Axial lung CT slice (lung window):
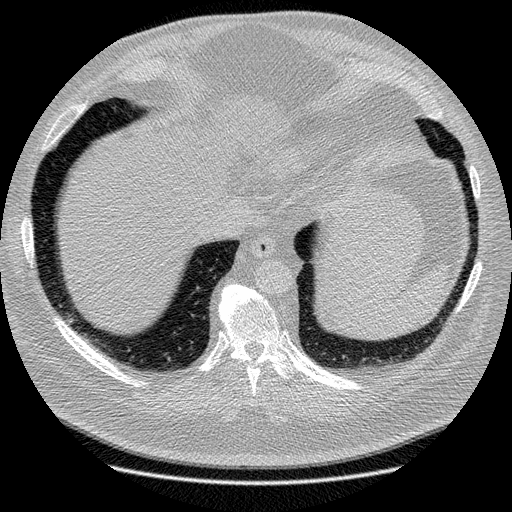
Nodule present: no